Question: My project work file when i download and list saved files to tableView. But i have problem with file name when i list files to tableView (see picture).

Here is my cellForRowAtIndexPath
'''
- (UITableViewCell *)tableView:(UITableView *)tableView cellForRowAtIndexPath:(NSIndexPath *)indexPath
{
UITableViewCell *cell = [tableView dequeueReusableCellWithIdentifier:@"MainCell"];
if (cell == nil) {
cell = [[UITableViewCell alloc]initWithStyle:UITableViewCellStyleDefault reuseIdentifier:@"MainCell"];
}
NSArray *paths = NSSearchPathForDirectoriesInDomains(NSDocumentDirectory, NSUserDomainMask, YES);
NSString *documentsDirectory = [paths objectAtIndex:0];
filePathsArray = [[NSFileManager defaultManager] subpathsOfDirectoryAtPath:documentsDirectory error:nil];
cell.textLabel.text = [documentsDirectory stringByAppendingString:[filePathsArray objectAtIndex:indexPath.row]];
return cell;
}
'''
Another I want to download different files with different extension and save it with original file, but my code save only filename which i set.
And here is my code:
'''
- (IBAction)download {
// NSString* fileToSaveTo = @"file";
dispatch_async(dispatch_get_global_queue(DISPATCH_QUEUE_PRIORITY_DEFAULT, 0), ^{
NSLog(@"Downloading Started");
NSString *urlToDownload = @"http://chingfong.com/Icon.png";
NSURL *url = [NSURL URLWithString:urlToDownload];
NSData *urlData = [NSData dataWithContentsOfURL:url];
if ( urlData )
{
NSArray *paths = NSSearchPathForDirectoriesInDomains(NSDocumentDirectory, NSUserDomainMask, YES);
NSString *documentsDirectory = [paths objectAtIndex:0];
NSString *filePath = [NSString stringWithFormat:@"%@/%@", documentsDirectory,@"Image.png"];
//saving is done on main thread
dispatch_async(dispatch_get_main_queue(), ^{
[urlData writeToFile:filePath atomically:YES];
NSLog(@"File Saved !");
});
}
});
}
'''
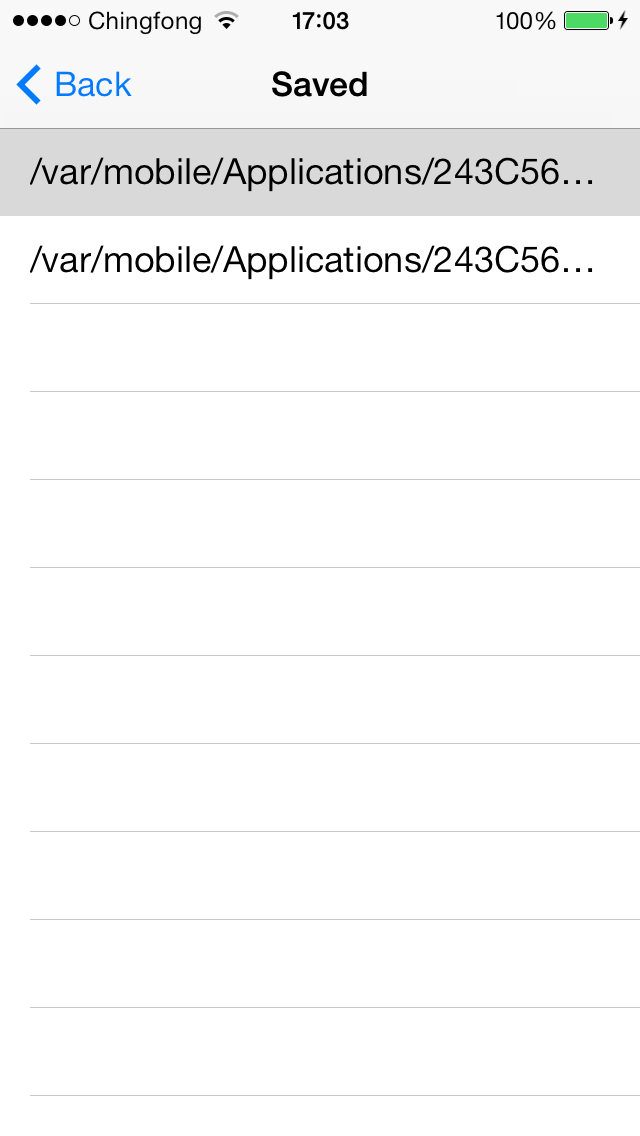
Answer: A.
Don't use 'documentsDirectory stringByAppendingString' to create the cell text, just use the file name.
B.
Don't hard code the save file name, instead use:
'''
NSString *fileName = [urlToDownload lastPathComponent];
'''